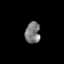
Tissue: prostate
Cell type: T cells
Senescence score: 0.3288
Nuclear area (px): 303
Mean DAPI intensity: 127.891